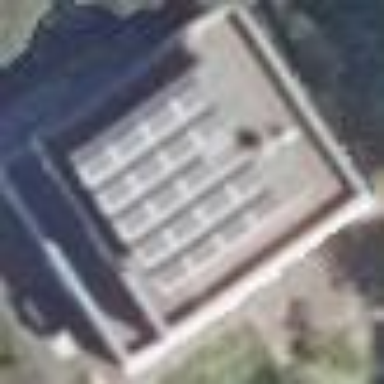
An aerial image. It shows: Detached building with flat roof.